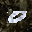
Label: 0